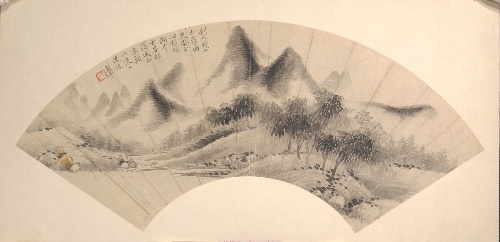
Title: 清   佚名   倣惲壽平   倣米家山水圖   扇|Landscape
Artist: Yun Shouping|Unidentified artist
Artist bio: Chinese, 1633–1690|
Date: 18th century or later
Object type: Folding fan mounted as an album leaf
Classification: Paintings
Medium: Folding fan mounted as an album leaf; ink on paper
Culture: China
Period: Qing dynasty (1644–1911)
Dimensions: 6 7/8 x 20 1/2 in. (17.5 x 52.1 cm)
Department: Asian Art
Credit line: John Stewart Kennedy Fund, 1913
Accession year: 1913
Repository: Metropolitan Museum of Art, New York, NY
Tags: Mountains|Landscapes